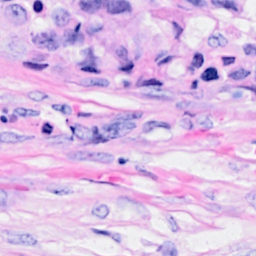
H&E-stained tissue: Breast